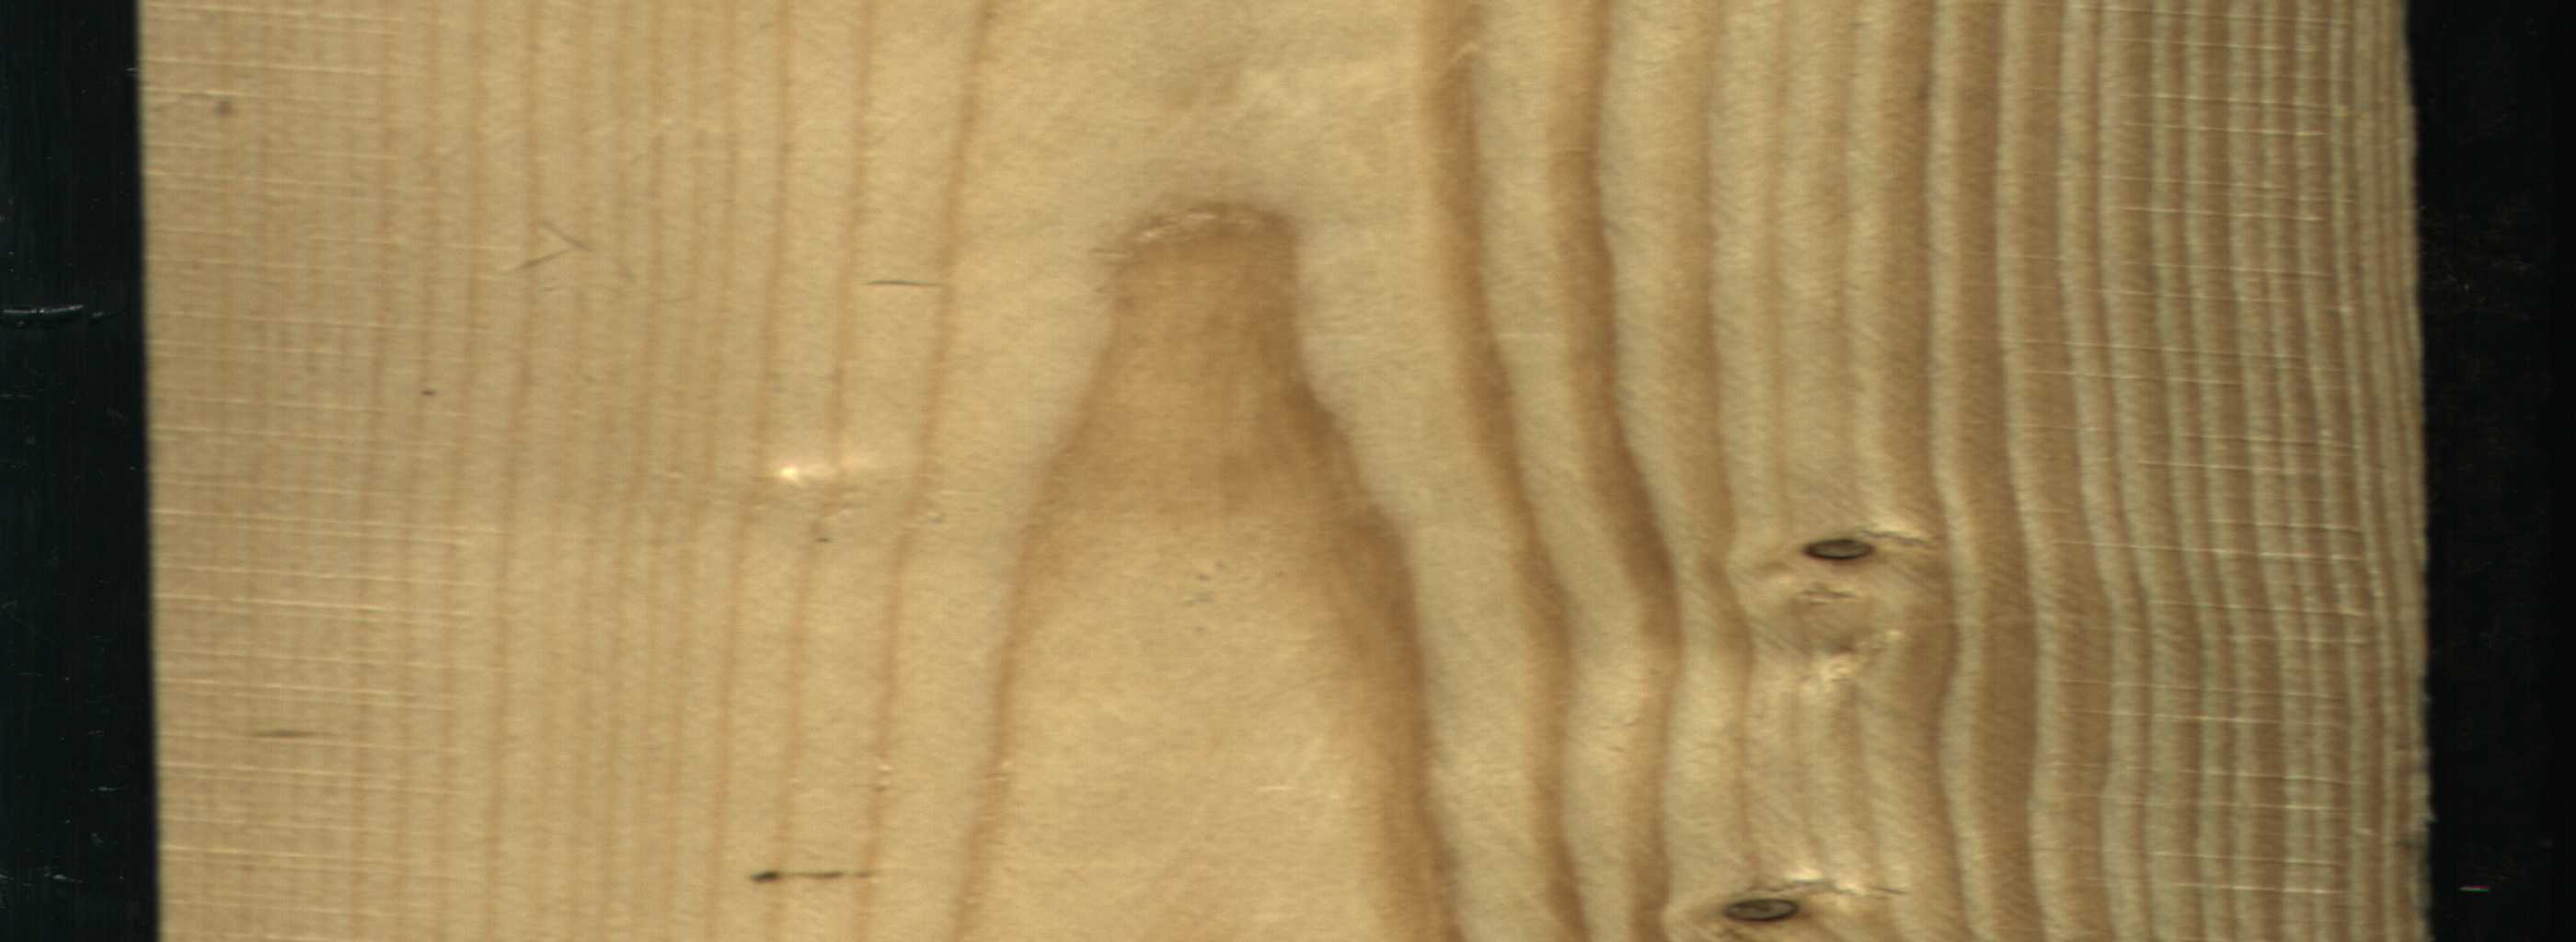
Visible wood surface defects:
Dead_Knot
Dead_Knot